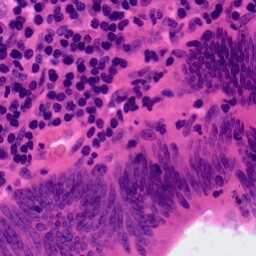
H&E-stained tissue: Colon